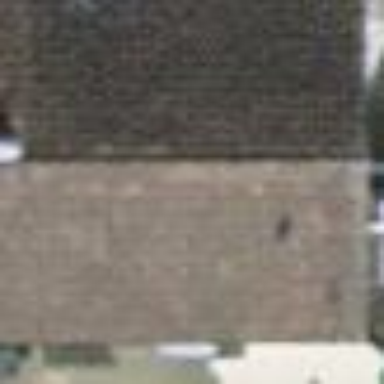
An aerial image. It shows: Building with tile roof.